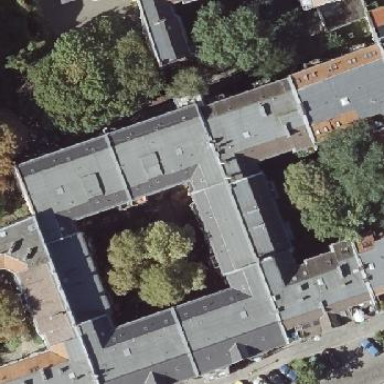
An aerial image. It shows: Grey gambrel roof on apartment building.